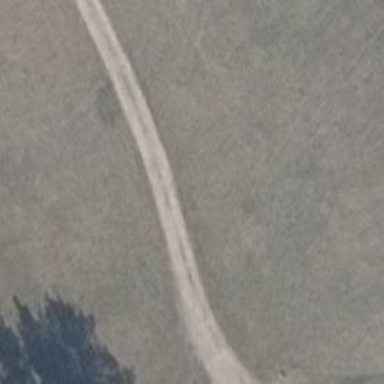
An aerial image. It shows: Track road with grade4 tracktype.